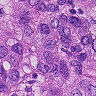
Metastatic tissue present: yes